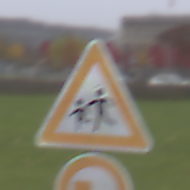
Verkehrszeichen: KinderRechts
Zusatzzeichen unten: UeberholverbotKraftfahrzeuge
Umgebung: Outdoor, Suburban
Tageszeit: Midday
Wetter: Overcast
Licht: Natural
Jahreszeit: NotSpecified
Kontrast: LowContrast